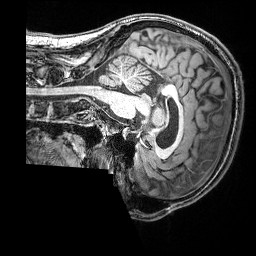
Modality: T1w
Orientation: sagittal
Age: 21
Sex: male
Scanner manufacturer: siemens
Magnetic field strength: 3 T
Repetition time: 2.53 s
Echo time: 0.00388 s